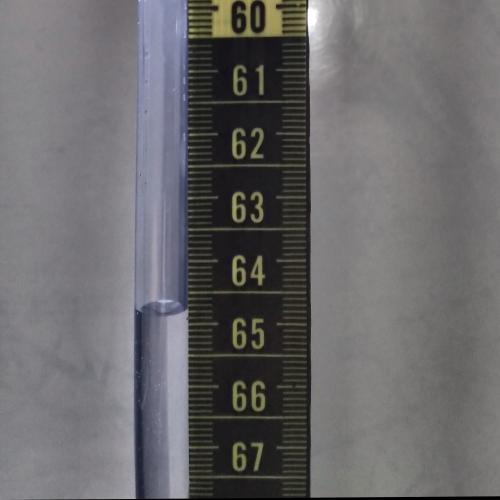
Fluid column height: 64.8 cm